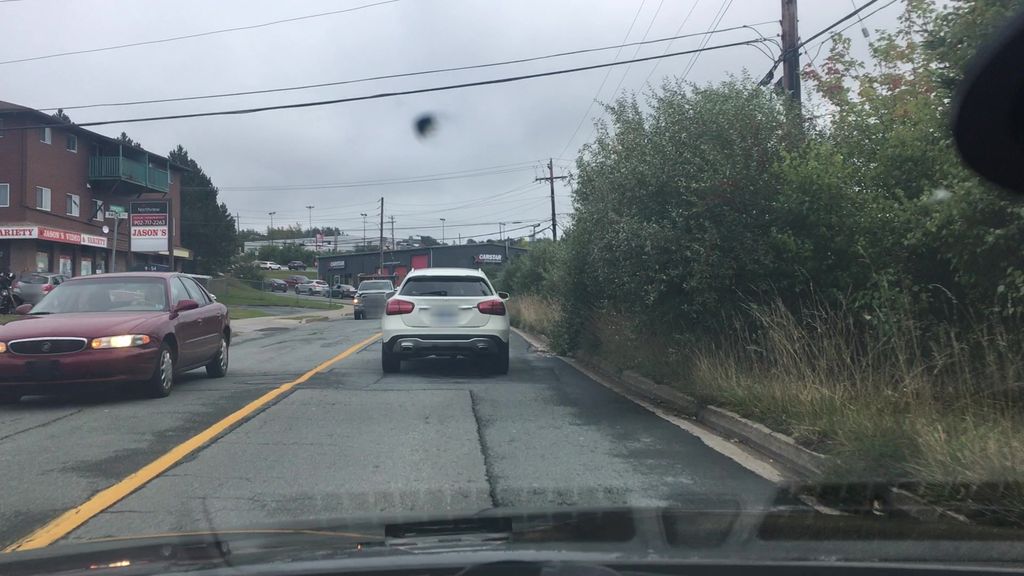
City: halifax